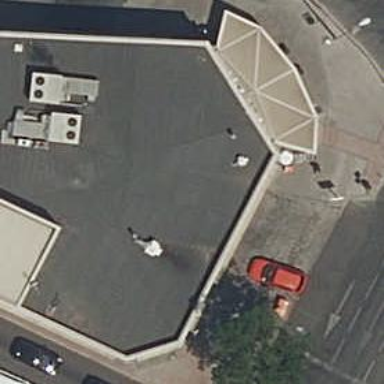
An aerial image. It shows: Car wash facility.